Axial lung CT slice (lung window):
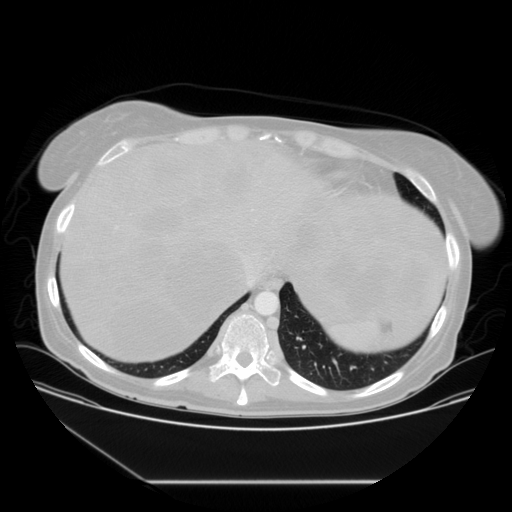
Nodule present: no